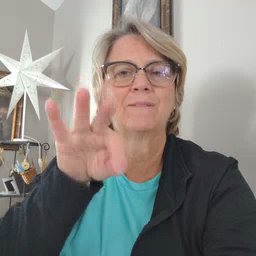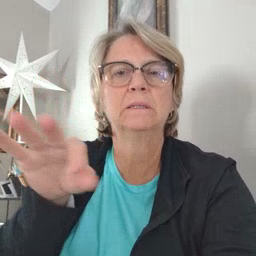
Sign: frenchfries